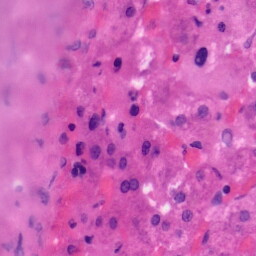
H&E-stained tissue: Liver